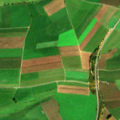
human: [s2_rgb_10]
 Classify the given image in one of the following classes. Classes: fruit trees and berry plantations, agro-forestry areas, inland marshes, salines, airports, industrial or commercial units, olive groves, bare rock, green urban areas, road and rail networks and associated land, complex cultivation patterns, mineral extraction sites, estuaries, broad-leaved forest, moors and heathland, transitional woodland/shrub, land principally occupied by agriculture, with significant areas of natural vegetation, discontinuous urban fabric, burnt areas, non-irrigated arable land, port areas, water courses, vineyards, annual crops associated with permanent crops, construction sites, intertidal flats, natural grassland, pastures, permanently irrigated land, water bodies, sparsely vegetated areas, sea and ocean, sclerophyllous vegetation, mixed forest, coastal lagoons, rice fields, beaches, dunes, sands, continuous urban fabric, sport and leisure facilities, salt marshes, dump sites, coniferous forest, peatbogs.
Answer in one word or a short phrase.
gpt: non-irrigated arable land, pastures